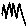
Label: zigzag